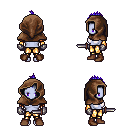
a pixel art fantasy rpg character, female body template, dark elf, purple skin, gold arm armor, gold greaves, blue mohawk hairstyle, cloth hood, metal gloves, brown shoes, dagger, four views (front, back, left, right), 2x2 character sprite sheet, small pixel art, hard edges, no anti-aliasing